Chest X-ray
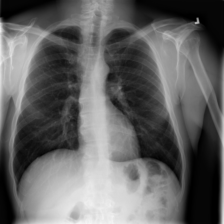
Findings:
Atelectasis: negative
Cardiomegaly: negative
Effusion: negative
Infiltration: positive
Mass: negative
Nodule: negative
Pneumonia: negative
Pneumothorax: negative
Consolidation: negative
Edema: negative
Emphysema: negative
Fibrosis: negative
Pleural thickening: negative
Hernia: negative